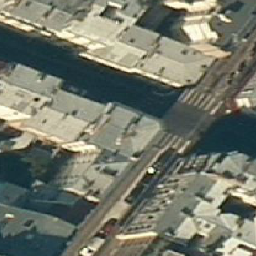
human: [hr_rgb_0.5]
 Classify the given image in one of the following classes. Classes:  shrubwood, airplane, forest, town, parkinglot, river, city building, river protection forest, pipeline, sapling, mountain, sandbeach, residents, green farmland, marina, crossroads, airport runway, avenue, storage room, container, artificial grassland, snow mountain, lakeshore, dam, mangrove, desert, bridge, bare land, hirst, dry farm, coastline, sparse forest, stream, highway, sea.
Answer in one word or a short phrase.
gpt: city building